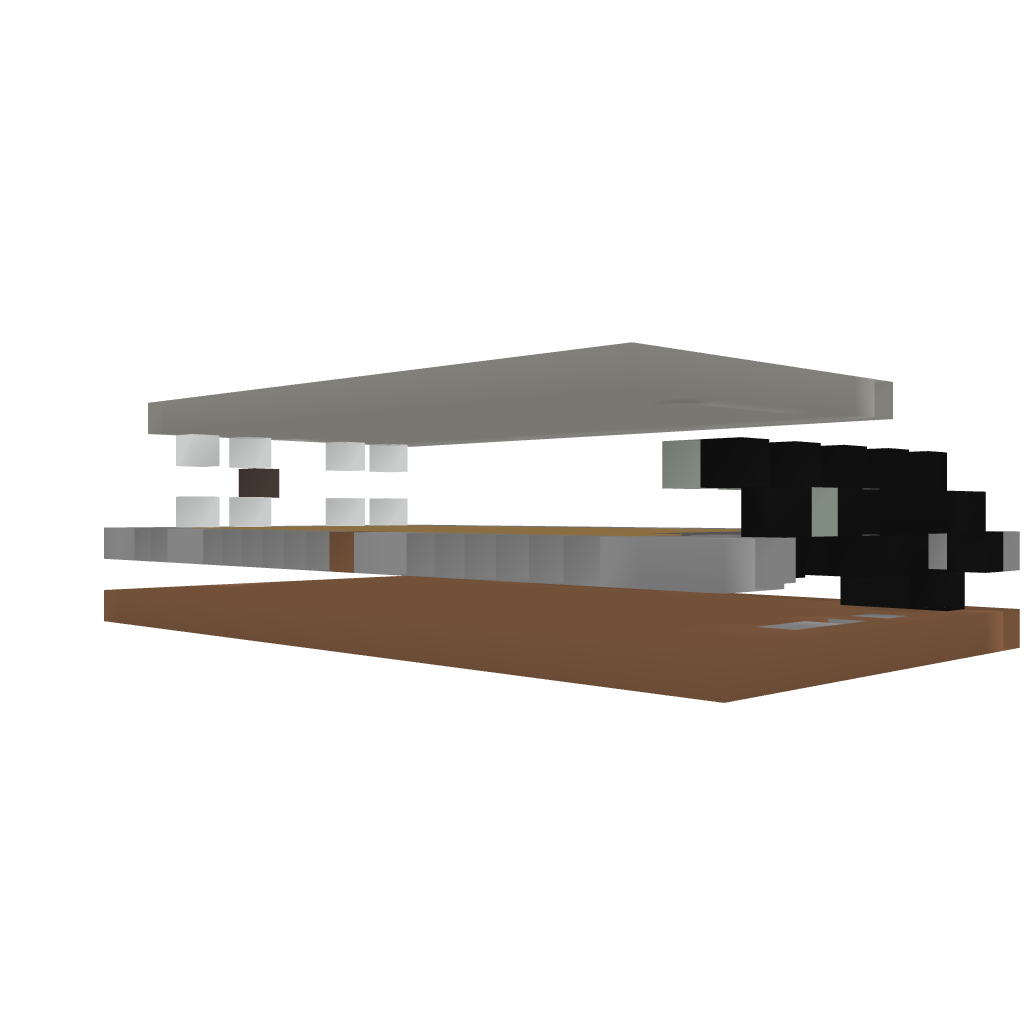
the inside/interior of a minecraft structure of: Redstone Firing Range